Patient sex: M
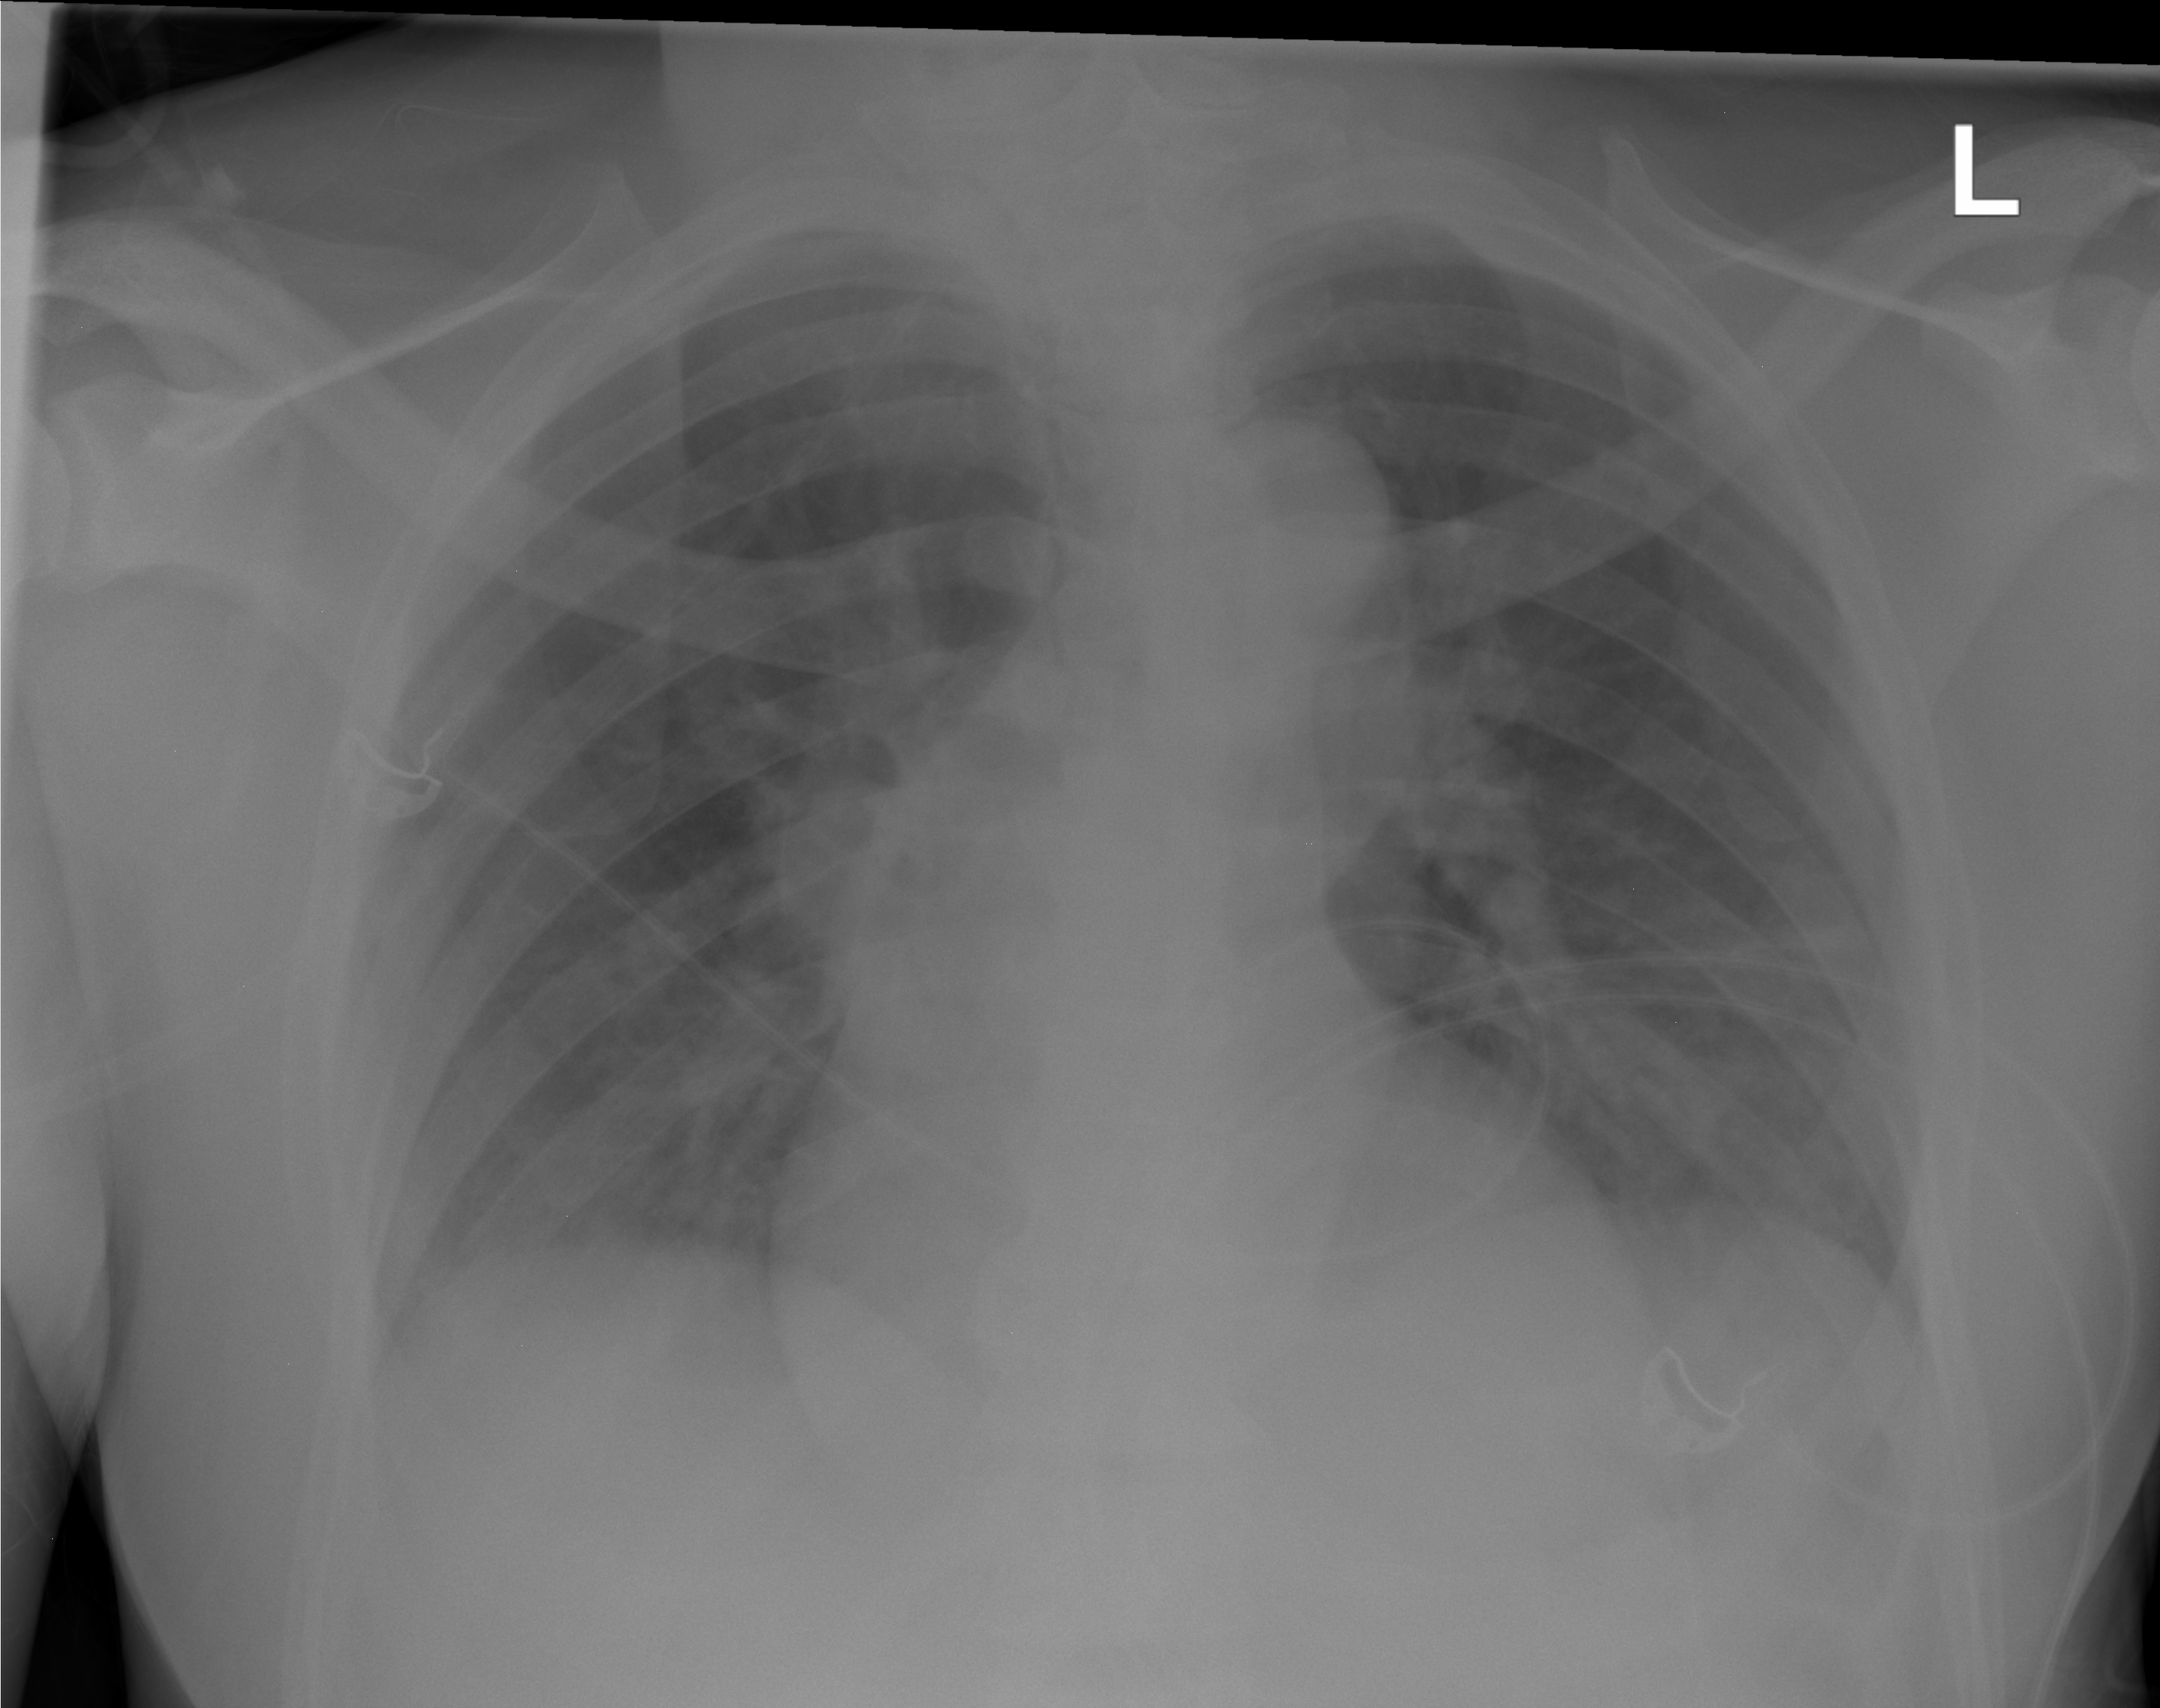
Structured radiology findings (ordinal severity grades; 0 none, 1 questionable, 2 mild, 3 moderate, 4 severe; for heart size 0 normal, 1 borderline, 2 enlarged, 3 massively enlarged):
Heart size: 1
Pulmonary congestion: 0
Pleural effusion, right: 1
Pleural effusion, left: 0
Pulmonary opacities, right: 0
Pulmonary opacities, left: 0
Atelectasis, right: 0
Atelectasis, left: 0